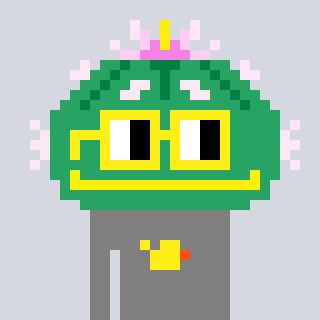
a pixel art character with square yellow glasses, a peyote-shaped head and a bluegrey-colored body on a cool background